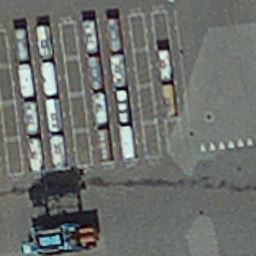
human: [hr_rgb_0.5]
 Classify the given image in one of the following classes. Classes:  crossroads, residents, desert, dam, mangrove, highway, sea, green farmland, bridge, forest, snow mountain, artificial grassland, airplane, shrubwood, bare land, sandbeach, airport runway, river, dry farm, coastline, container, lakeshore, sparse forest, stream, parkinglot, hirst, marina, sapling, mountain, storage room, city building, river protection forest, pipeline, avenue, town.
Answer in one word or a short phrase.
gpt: container